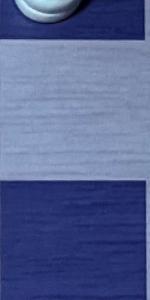
Label: Empty